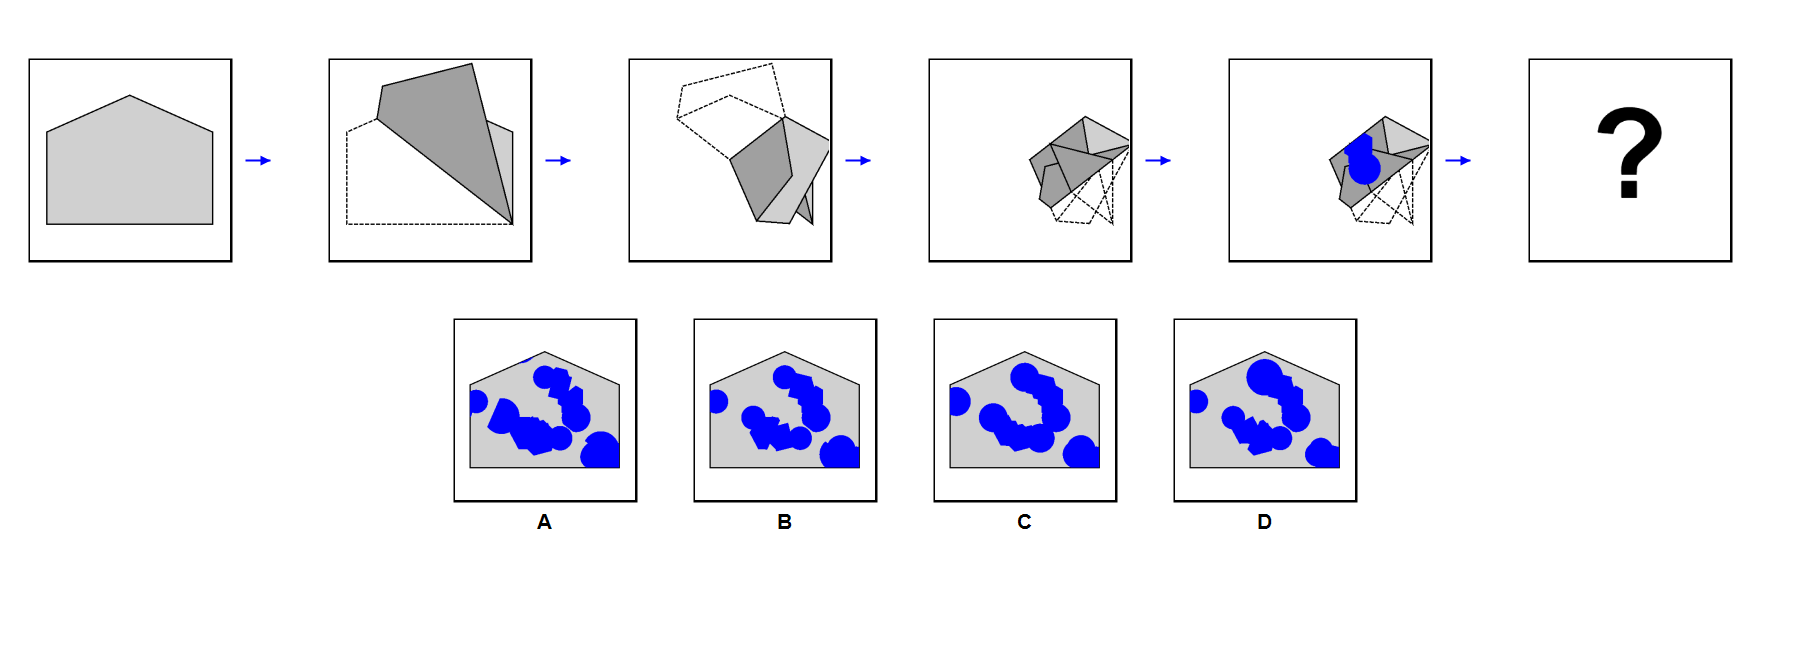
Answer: C